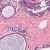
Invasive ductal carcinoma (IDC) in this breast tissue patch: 0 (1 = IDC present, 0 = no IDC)